Question: Using CSS, is it possible to right-align two DIVs?
I have a title and I want to right-align a more link underneath it. The site is internal and so, unfortunately, IE7 is the primary browser. (We will upgrade to IE8 before the end of the year, and some are using Chrome). I'd like to avoid javascript, but I'm open to it.
The title changes, so absolute widths won't work. It should look something like this:
'''
| Arbitrarily long title text
| more...
'''
I've been all over the Googles looking for a solution, but everything I've found so far relates to right-aliging the content of a DIV, or to right-aligning a DIV to the page, or right-aligning a DIV within an absolutely sized DIV.
I can show you my efforts so far, but as none of them work, I don't think they're of much use.
'''
<html>
<body>
<div style="float:left;">
Arbitrarily long title
<div style="float:right">more...</div>
</div>
<div style="width:0px; overflow:visible; white-space:nowrap;">
Arbitrarily long title
<div style="float:right">more...</div>
</div>
<!-- This sort of simulates what I want, but the title length is arbitrary and I don't want to have to measure the text -->
<div style="width:120px;">
Arbitrarily long title
<div style="float:right">more...</div>
</div>
</body>
</html>
'''
If anyone knows of a duplicate question, I'd love to learn the secrets of your Google-fu!
Image, as requested. The link is bordered with red. (I had to set the margin-left to 70px to achieve this affect.)

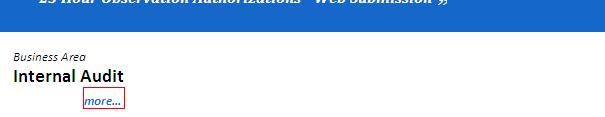
Answer: Another way you might solve it (I don't have IE here, so I can't test it now, but I used similar styling on cross browser before).
'''
.title-block {
float: left;
position: relative;
padding-bottom: 1em;
}
.more {
position: absolute;
right: 0;
bottom: 0;
}
'''
'''
<div class="title-block">
<div>Arbitrarily long title</div>
<div class="more">more...</div>
</div>
'''